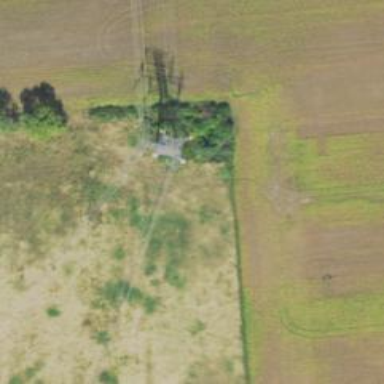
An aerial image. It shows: Lattice structure tower used for power transmission.